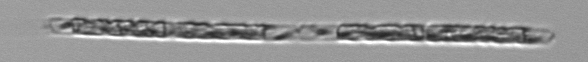
Label: Dactyliosolen_fragilissimus